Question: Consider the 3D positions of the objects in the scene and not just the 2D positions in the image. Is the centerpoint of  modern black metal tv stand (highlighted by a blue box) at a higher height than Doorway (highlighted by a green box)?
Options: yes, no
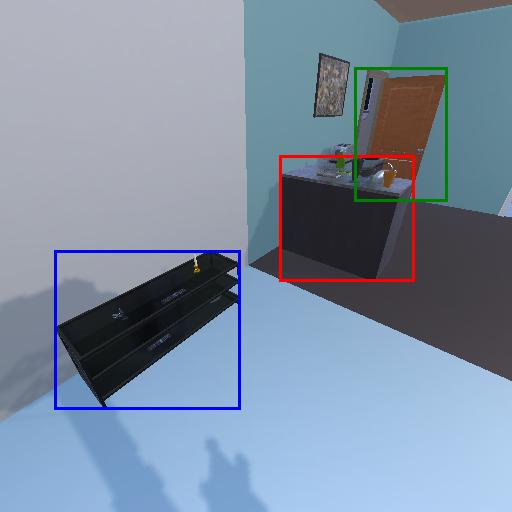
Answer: yes